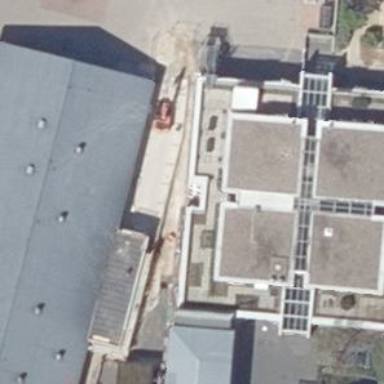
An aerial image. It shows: Kindergarten building.